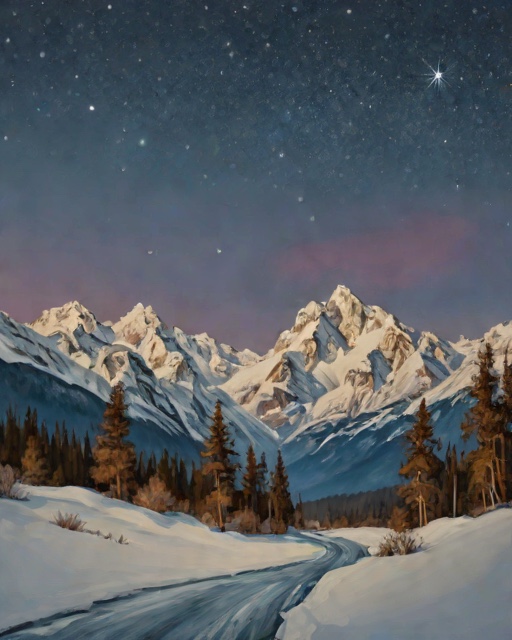
Category: Winter